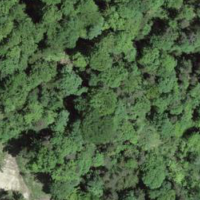
EUNIS habitat code: 45
Species observed at this site:
Certhia brachydactyla
Corvus corone
Cyanistes caeruleus
Turdus philomelos
Lophophanes cristatus
Troglodytes troglodytes
Dendrocopos major
Vincetoxicum hirundinaria
Fringilla coelebs
Regulus ignicapilla
Aegithalos caudatus
Strix aluco
Spinus spinus
Columba palumbus
Turdus merula
Poecile palustris
Phylloscopus collybita
Larus michahellis
Parus major
Erithacus rubecula
Dryocopus martius
Milvus milvus
Salvia glutinosa
Sitta europaea
Regulus regulus
Coccothraustes coccothraustes
Picus viridis
Periparus ater